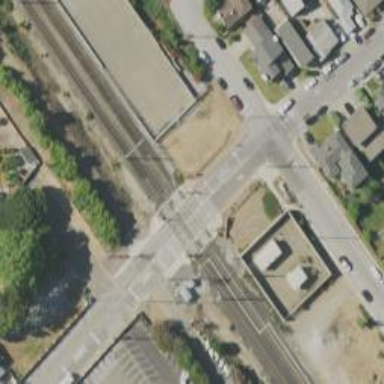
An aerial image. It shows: Railway crossing.